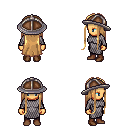
a pixel art fantasy rpg character, female body template, human, tanned skin, chain mail, gold greaves, light blonde extra-long hairstyle, chain helm, brown shoes, four views (front, back, left, right), 2x2 character sprite sheet, small pixel art, hard edges, no anti-aliasing